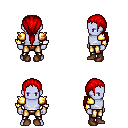
a pixel art fantasy rpg character, male body template, dark elf, purple skin, gold arm armor, gold greaves, red ponytail hairstyle, brown shoes, four views (front, back, left, right), 2x2 character sprite sheet, small pixel art, hard edges, no anti-aliasing